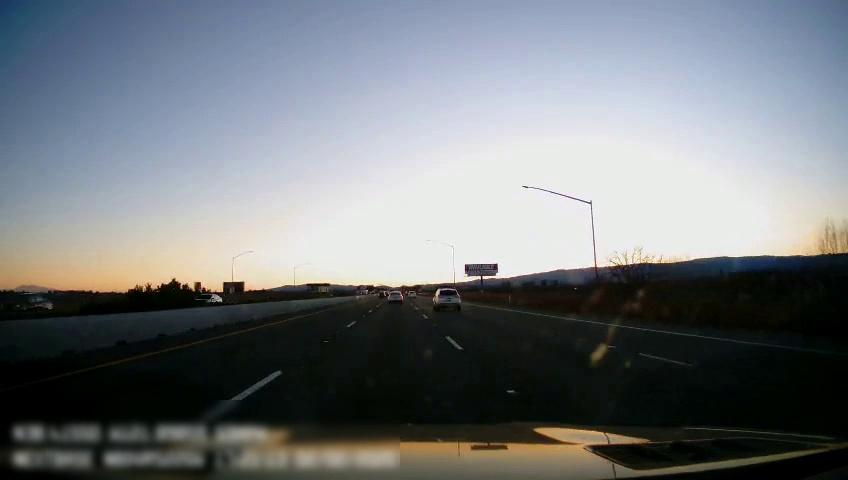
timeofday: Day
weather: Sunny
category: Drivable Space
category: Vehicles | Car
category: Vehicles | SUV
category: Vehicles | Car
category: Vehicles | Car
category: Lanes | Current Lane
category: Lanes | Current Lane
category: Lanes | Alternate Lane
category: Lanes | Alternate Lane
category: Lanes | Alternate Lane
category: Lanes | Alternate Lane
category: Traffic | Signs